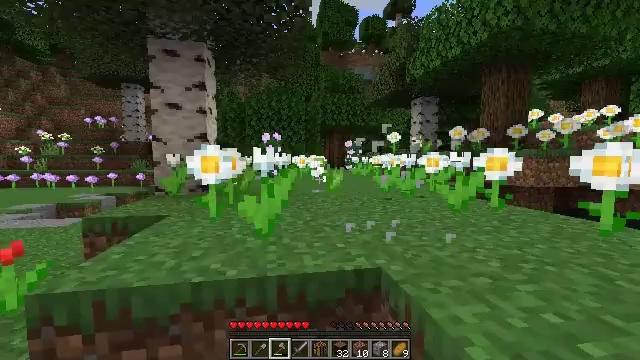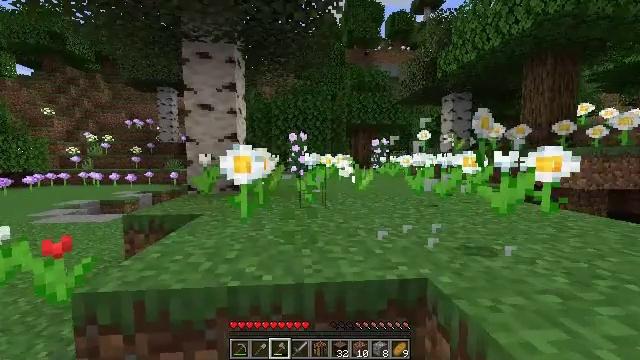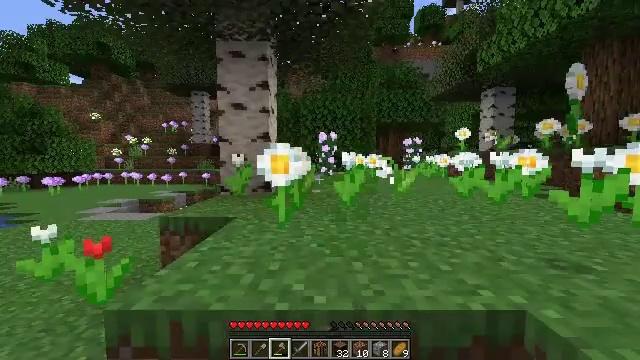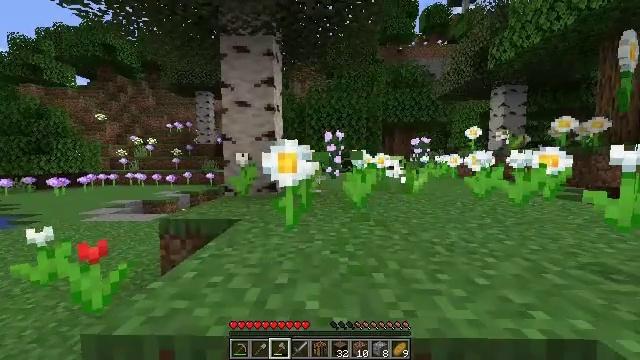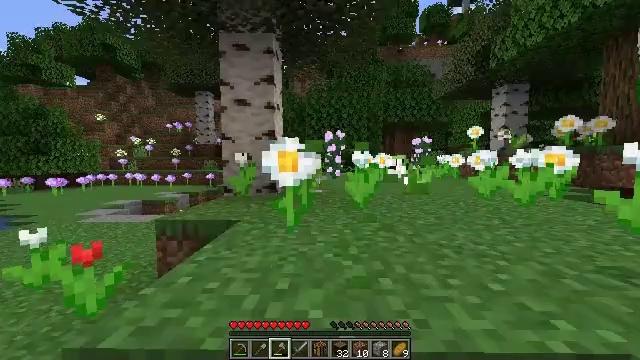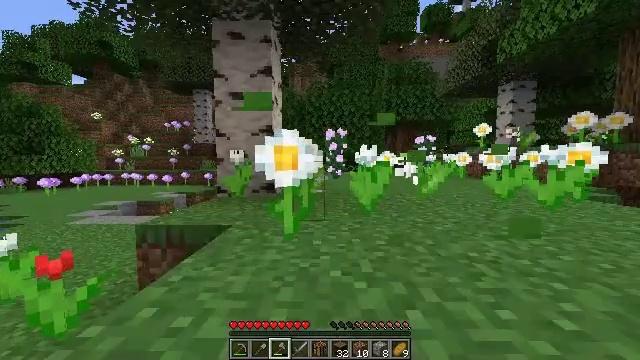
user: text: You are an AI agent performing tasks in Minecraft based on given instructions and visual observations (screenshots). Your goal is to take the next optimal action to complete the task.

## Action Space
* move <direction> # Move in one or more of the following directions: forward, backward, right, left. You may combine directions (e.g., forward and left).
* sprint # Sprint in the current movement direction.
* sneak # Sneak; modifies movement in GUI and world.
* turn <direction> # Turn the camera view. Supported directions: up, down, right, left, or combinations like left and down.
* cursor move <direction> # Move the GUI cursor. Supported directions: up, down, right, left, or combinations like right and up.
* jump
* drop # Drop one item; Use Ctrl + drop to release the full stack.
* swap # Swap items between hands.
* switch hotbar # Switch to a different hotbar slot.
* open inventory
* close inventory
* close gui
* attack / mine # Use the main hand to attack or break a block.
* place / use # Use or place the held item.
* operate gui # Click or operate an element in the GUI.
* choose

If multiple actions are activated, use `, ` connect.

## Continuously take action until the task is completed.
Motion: motion action
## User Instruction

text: Acquire a white tulip by mining it.
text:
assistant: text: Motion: move forward and move left, turn left, attack / mine
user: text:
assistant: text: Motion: move forward, turn left, attack / mine
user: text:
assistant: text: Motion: move forward, attack / mine
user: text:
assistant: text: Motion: move forward, attack / mine
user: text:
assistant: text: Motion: move forward, attack / mine
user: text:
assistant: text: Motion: attack / mine, jump